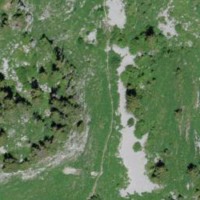
EUNIS habitat code: 23
Species observed at this site:
Sedum album